Interaction volume radius: 5 \u00c5
Interaction volume height: 30 \u00c5
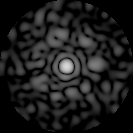
Disorder parameter: 0.8492